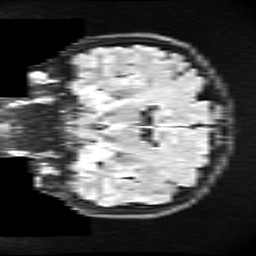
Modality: FLAIR
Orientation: coronal
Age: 24
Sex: male
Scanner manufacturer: ge
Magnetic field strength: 3 T
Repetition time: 11 s
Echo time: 0.1497 s